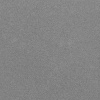
Atmospheric dust classification: dusty